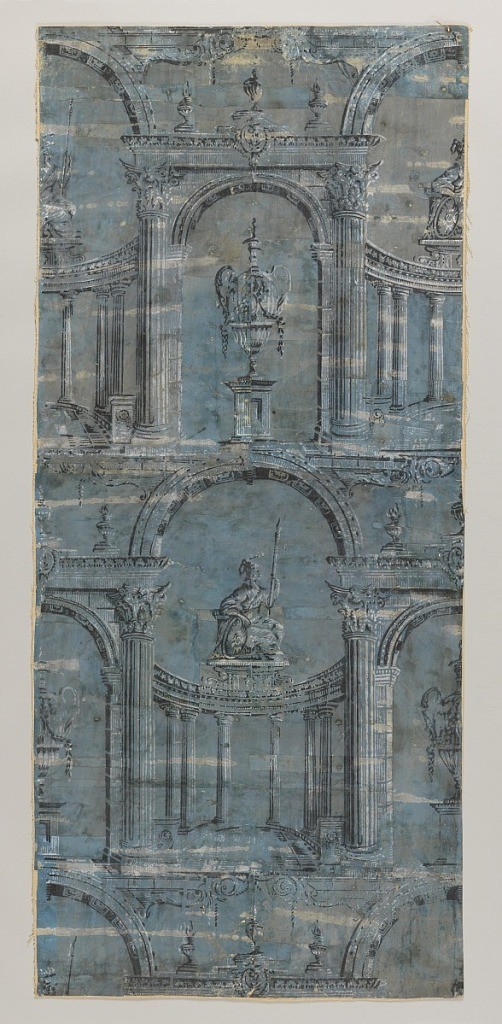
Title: Britannia
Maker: Mills & Co./Hartford, 1793
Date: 1794–99
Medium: Block printed on handmade paper
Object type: Sidewall
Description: a) Corinthian columns support alternatively large and small arches. An urn on pedestal beneath each of smaller arches. In larger arches: Concave colonade of doric columns topped by statue of Britannia, facing right holding spear, resting on shield. Apparently a copy of 1970-26-2; in the printing, the pattern was reversed; b,c) Stamped in an oval on verso: -b2X "___lls & Co./HARTFORD".